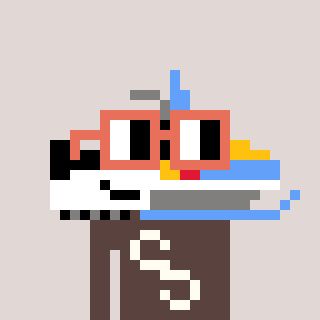
a pixel art character with square orange glasses, a snowmobile-shaped head and a darkbrown-colored body on a warm background